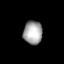
Tissue: prostate
Cell type: T cells
Senescence score: 0.2655
Nuclear area (px): 435
Mean DAPI intensity: 164.322